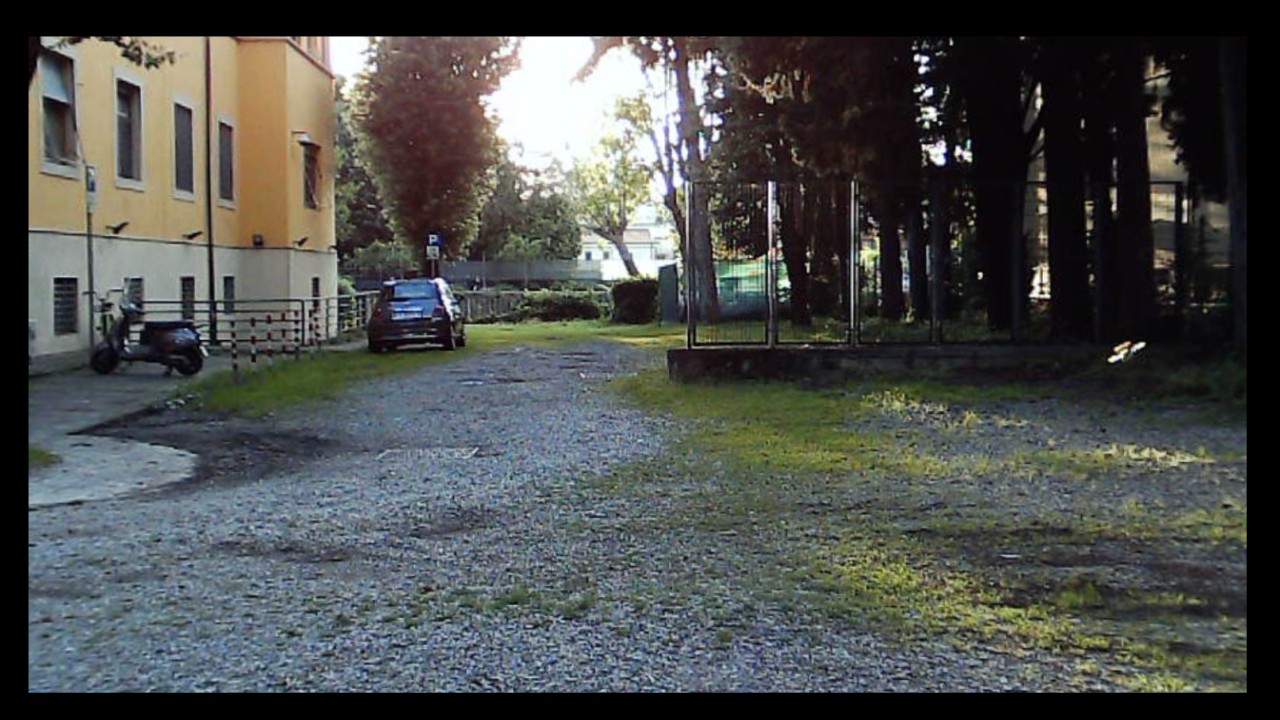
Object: DarwinFPV cineape20